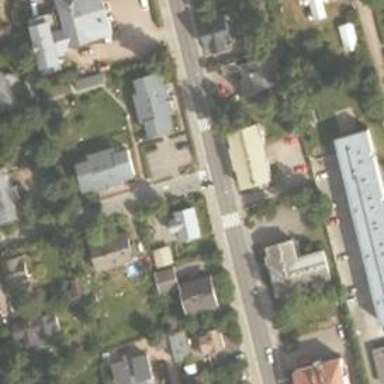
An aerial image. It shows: Road with "give way" sign.